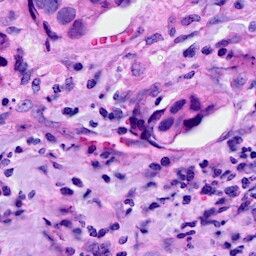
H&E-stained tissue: Breast